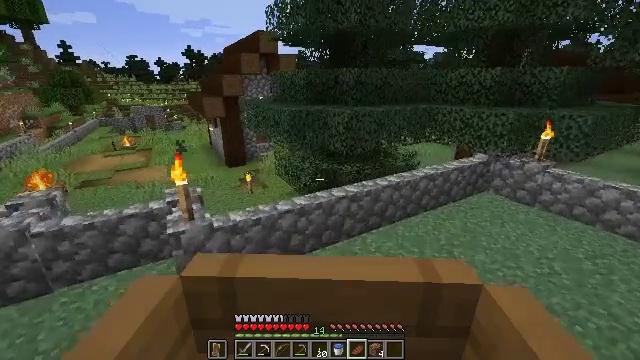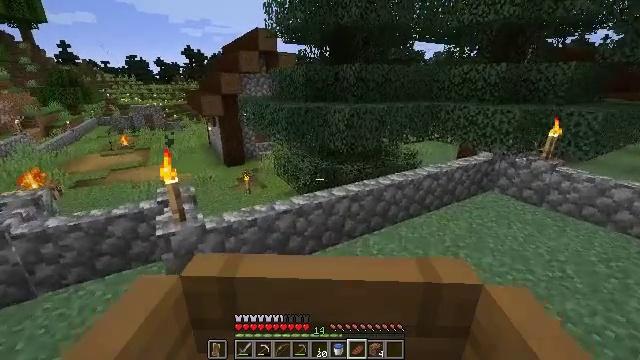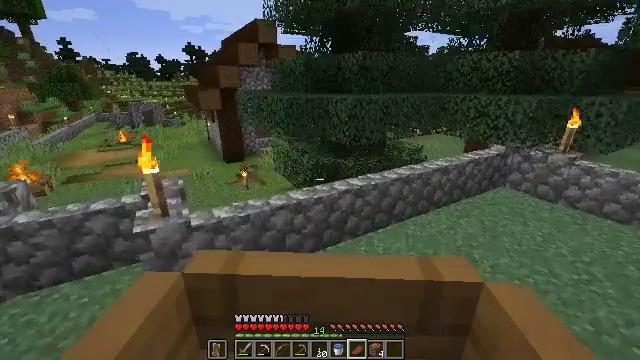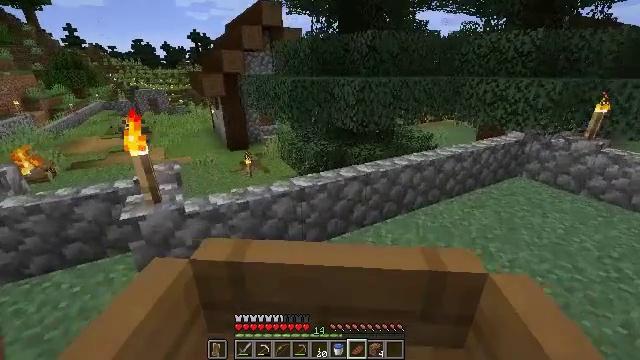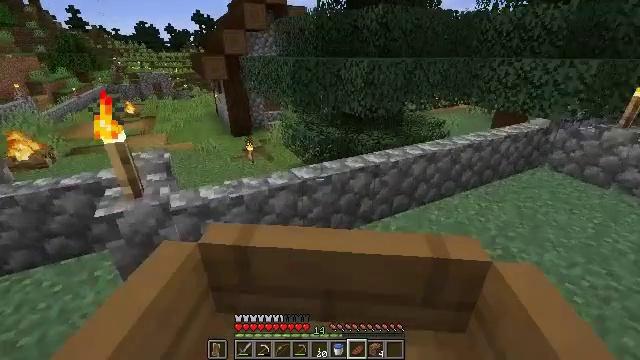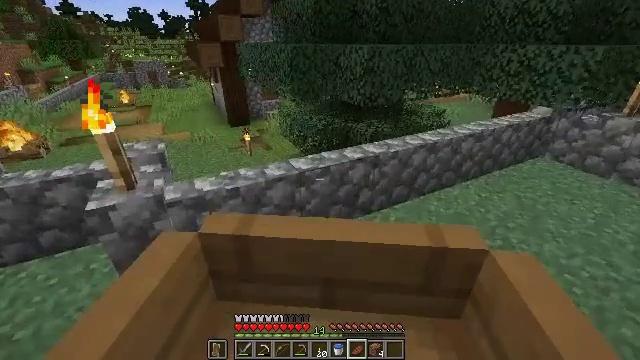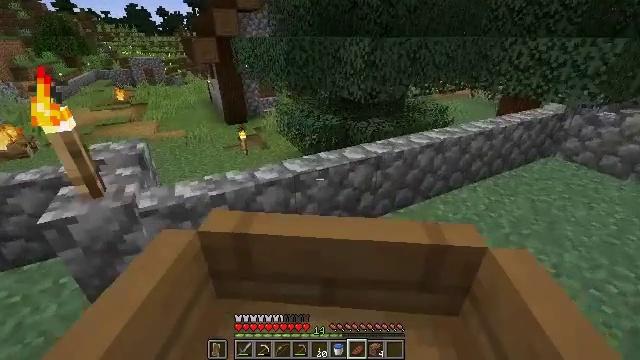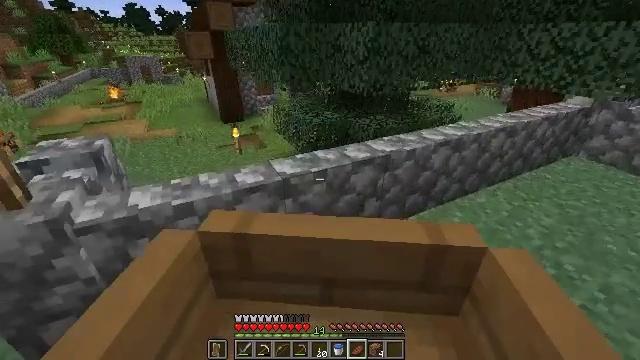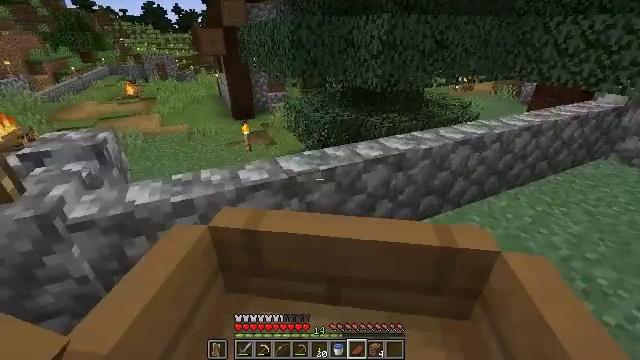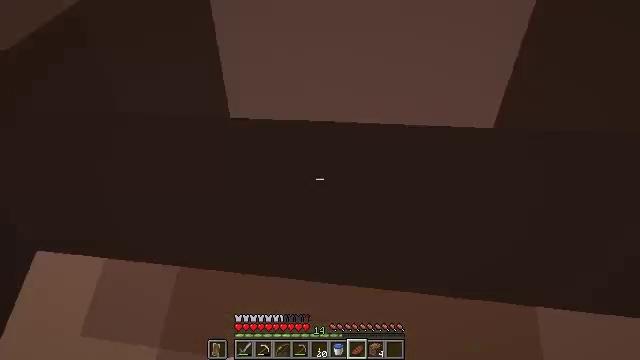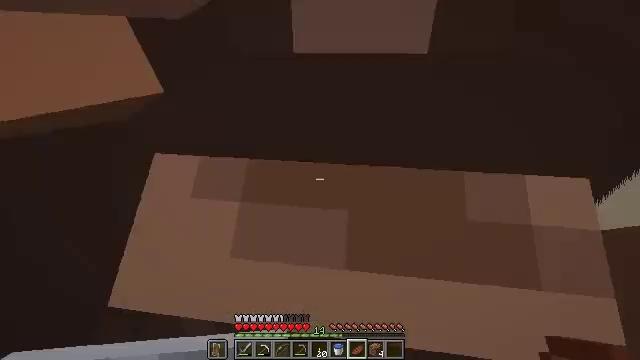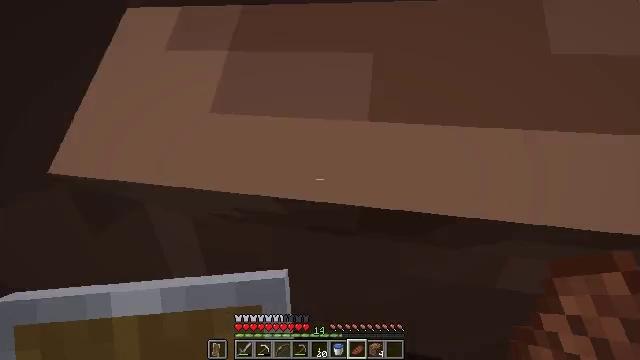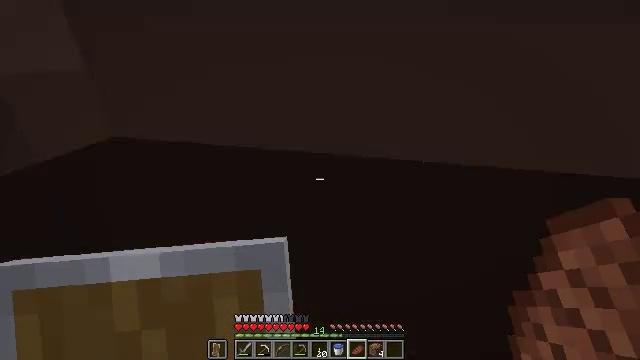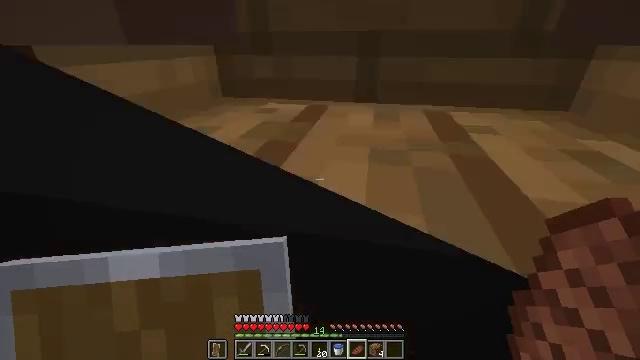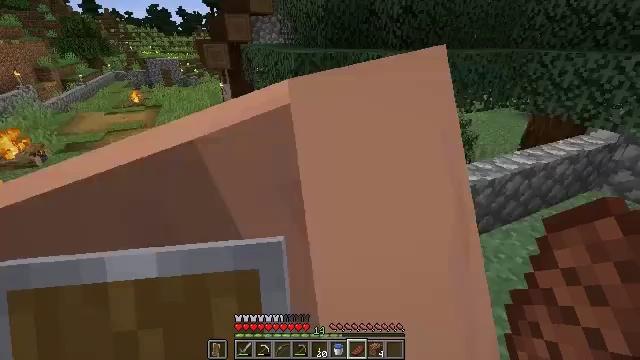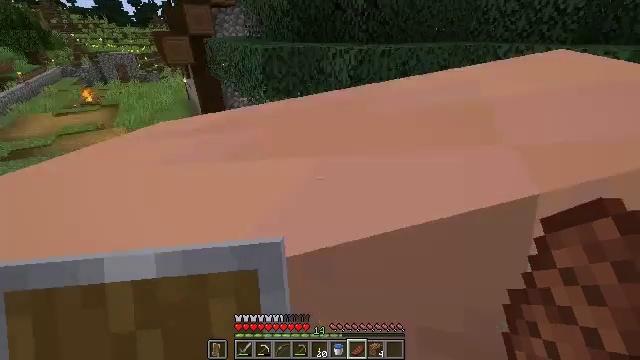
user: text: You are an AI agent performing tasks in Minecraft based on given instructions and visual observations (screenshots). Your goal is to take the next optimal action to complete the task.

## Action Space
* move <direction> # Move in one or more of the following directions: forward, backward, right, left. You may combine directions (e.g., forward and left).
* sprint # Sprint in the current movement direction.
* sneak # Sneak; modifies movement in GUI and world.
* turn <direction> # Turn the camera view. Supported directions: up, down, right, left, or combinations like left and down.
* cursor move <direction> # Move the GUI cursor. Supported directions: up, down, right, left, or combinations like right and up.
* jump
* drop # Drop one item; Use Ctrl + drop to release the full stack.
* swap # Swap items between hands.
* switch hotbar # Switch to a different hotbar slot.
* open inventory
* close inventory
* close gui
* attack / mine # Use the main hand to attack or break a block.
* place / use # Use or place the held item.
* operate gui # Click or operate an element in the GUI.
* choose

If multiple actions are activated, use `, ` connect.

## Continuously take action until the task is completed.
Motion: motion action
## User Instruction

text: Mine the cobblestone wall for materials.
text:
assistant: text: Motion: move forward
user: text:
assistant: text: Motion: move forward
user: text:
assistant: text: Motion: move forward, turn left and down
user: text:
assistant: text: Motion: move forward, turn left and down
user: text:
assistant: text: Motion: move forward, turn down
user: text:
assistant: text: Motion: move forward
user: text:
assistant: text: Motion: move forward
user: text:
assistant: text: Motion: sneak, turn left
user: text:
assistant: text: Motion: sneak
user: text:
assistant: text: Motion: sneak
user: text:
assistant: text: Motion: turn left
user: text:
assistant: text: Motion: turn left
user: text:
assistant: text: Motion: no_op
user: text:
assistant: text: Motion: no_op
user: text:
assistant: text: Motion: turn right and down
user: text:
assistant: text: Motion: no_op
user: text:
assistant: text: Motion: turn right
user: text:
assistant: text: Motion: move right
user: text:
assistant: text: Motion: move right, turn right
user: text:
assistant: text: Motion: move right
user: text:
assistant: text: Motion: move right, turn down
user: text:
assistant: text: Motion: move right
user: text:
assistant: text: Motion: move right
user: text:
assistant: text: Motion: move right, turn left
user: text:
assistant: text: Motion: move right
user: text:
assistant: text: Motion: move right
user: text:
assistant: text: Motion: move right
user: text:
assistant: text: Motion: move right, turn left
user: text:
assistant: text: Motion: move right
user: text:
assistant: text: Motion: move right